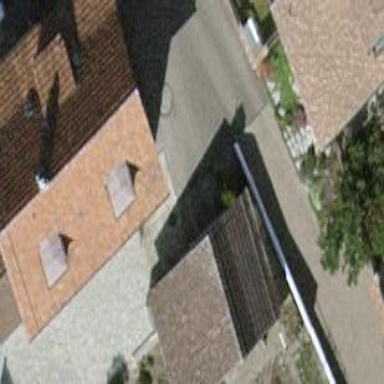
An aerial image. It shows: Garage building.